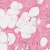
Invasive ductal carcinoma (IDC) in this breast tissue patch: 0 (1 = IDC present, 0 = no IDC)